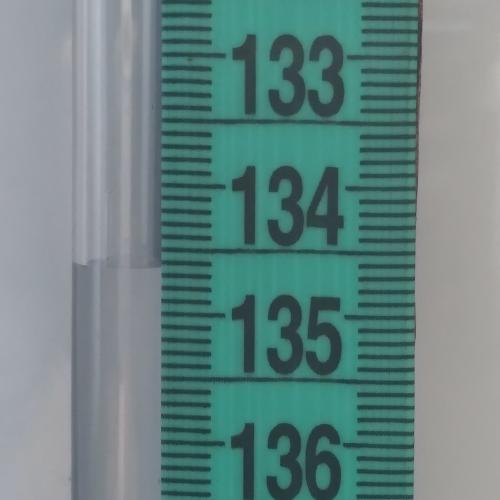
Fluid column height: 134.6 cm